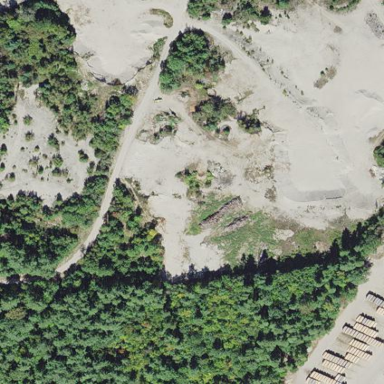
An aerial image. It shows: Industrial area with quarry.